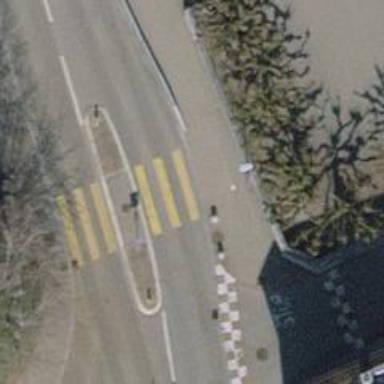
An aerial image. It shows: Kerb barrier.